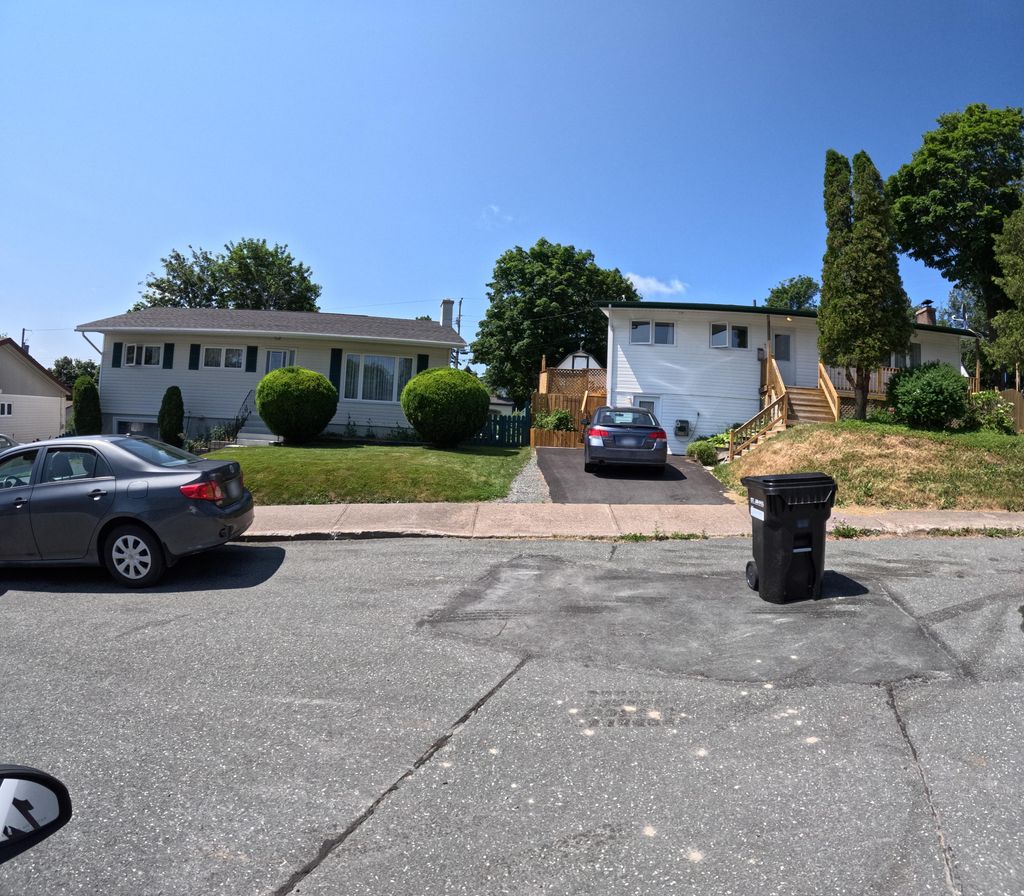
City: st_johns